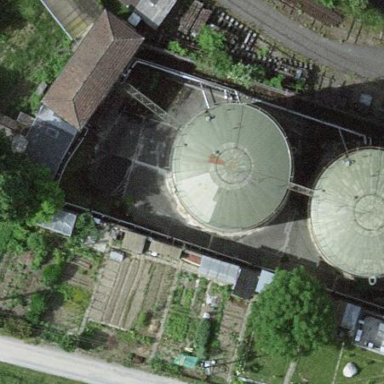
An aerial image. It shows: Storage tank with man-made structure.